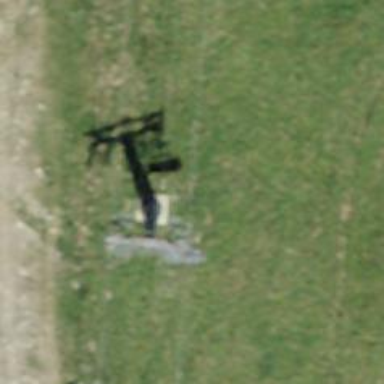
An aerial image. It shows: Pylon used for aerialway.